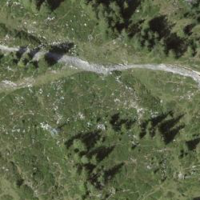
EUNIS habitat code: 26
Species observed at this site:
Eristalis tenax
Dactylorhiza maculata
Vaccinium vitis-idaea
Vaccinium uliginosum
Carduelis citrinella